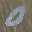
Label: 0